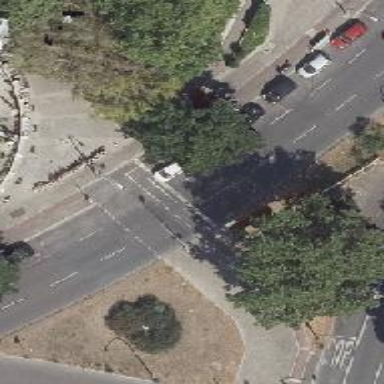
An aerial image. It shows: Secondary road with asphalt surface. It has cycle track on the right side and features dual carriageway. There is parking lane on the right side of the road.